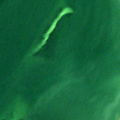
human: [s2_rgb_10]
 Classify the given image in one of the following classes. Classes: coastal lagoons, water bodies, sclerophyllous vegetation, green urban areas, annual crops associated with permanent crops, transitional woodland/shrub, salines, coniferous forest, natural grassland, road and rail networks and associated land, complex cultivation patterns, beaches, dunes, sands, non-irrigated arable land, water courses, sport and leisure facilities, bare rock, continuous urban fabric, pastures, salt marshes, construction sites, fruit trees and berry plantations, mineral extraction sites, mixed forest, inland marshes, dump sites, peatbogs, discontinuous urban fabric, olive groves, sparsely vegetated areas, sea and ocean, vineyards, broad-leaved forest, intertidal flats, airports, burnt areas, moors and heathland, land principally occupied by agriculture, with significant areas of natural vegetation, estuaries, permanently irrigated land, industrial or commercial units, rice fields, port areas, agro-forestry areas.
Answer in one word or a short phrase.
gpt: salt marshes, estuaries